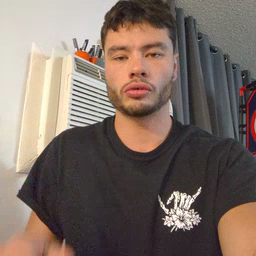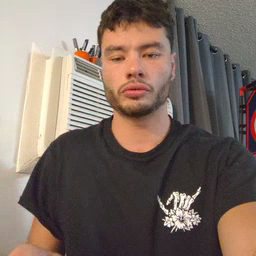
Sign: dog